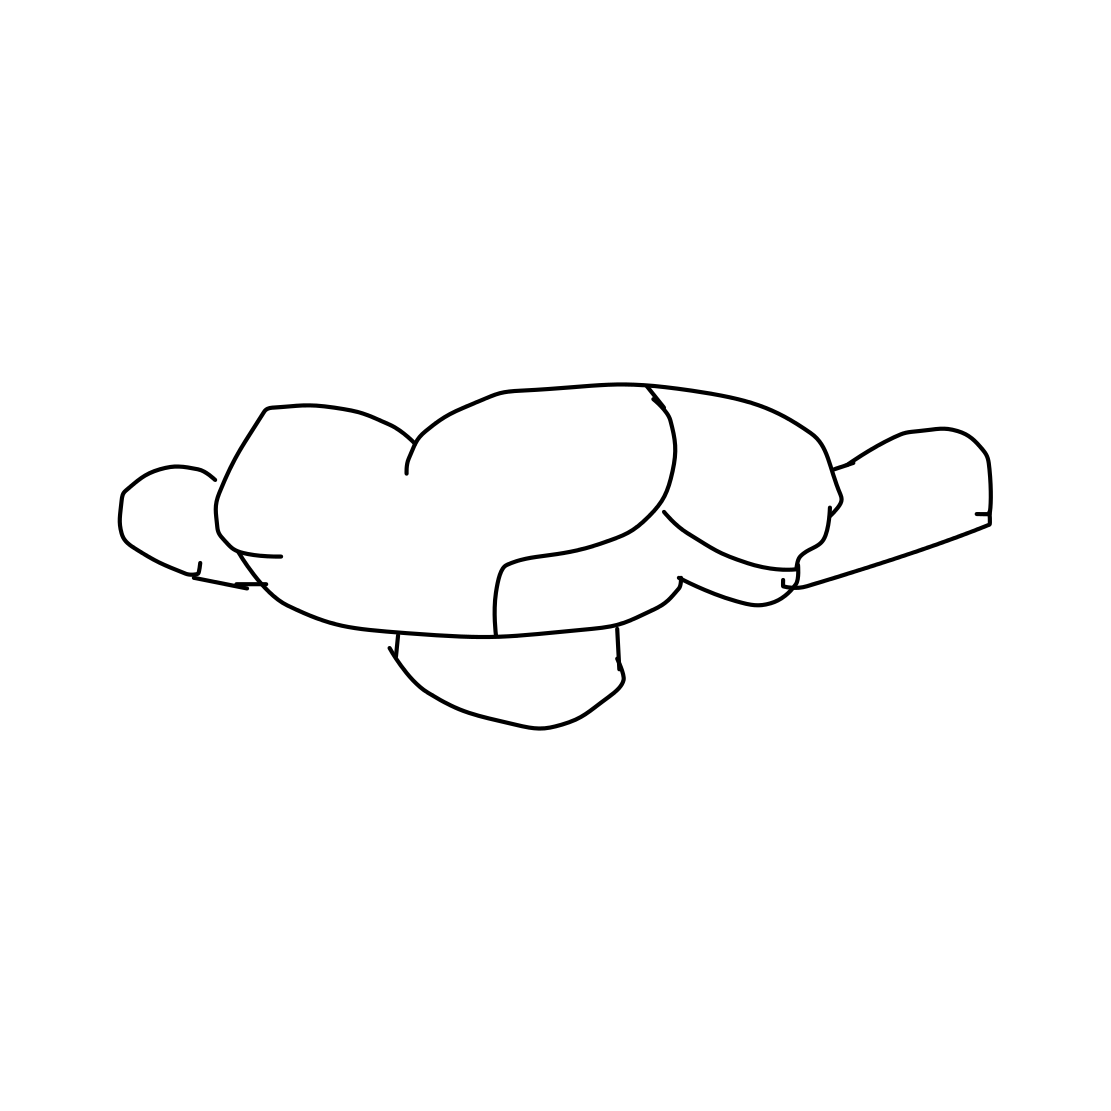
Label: cloud